Interaction volume radius: 10 \u00c5
Interaction volume height: 15 \u00c5
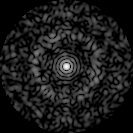
Disorder parameter: 0.8325